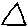
Label: triangle